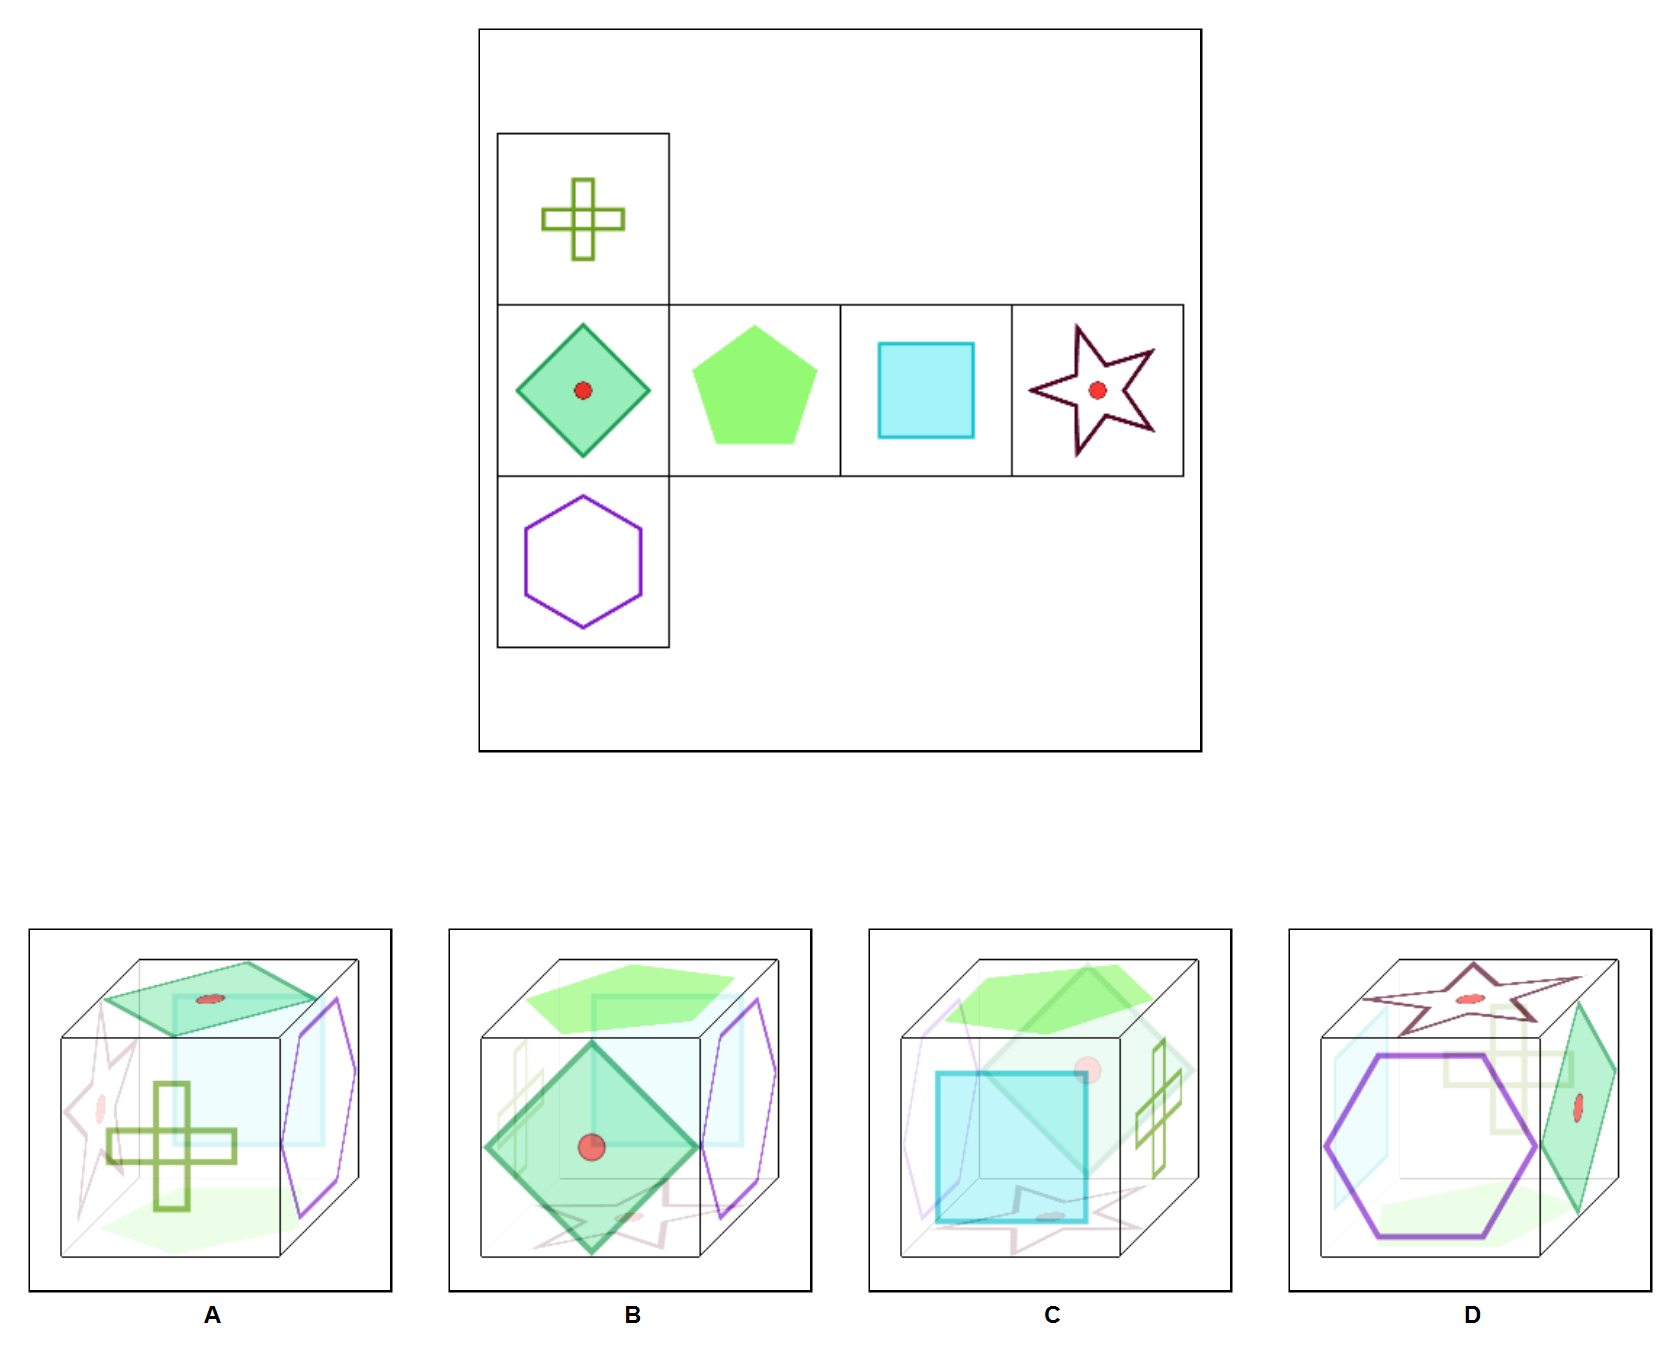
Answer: A